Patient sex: M
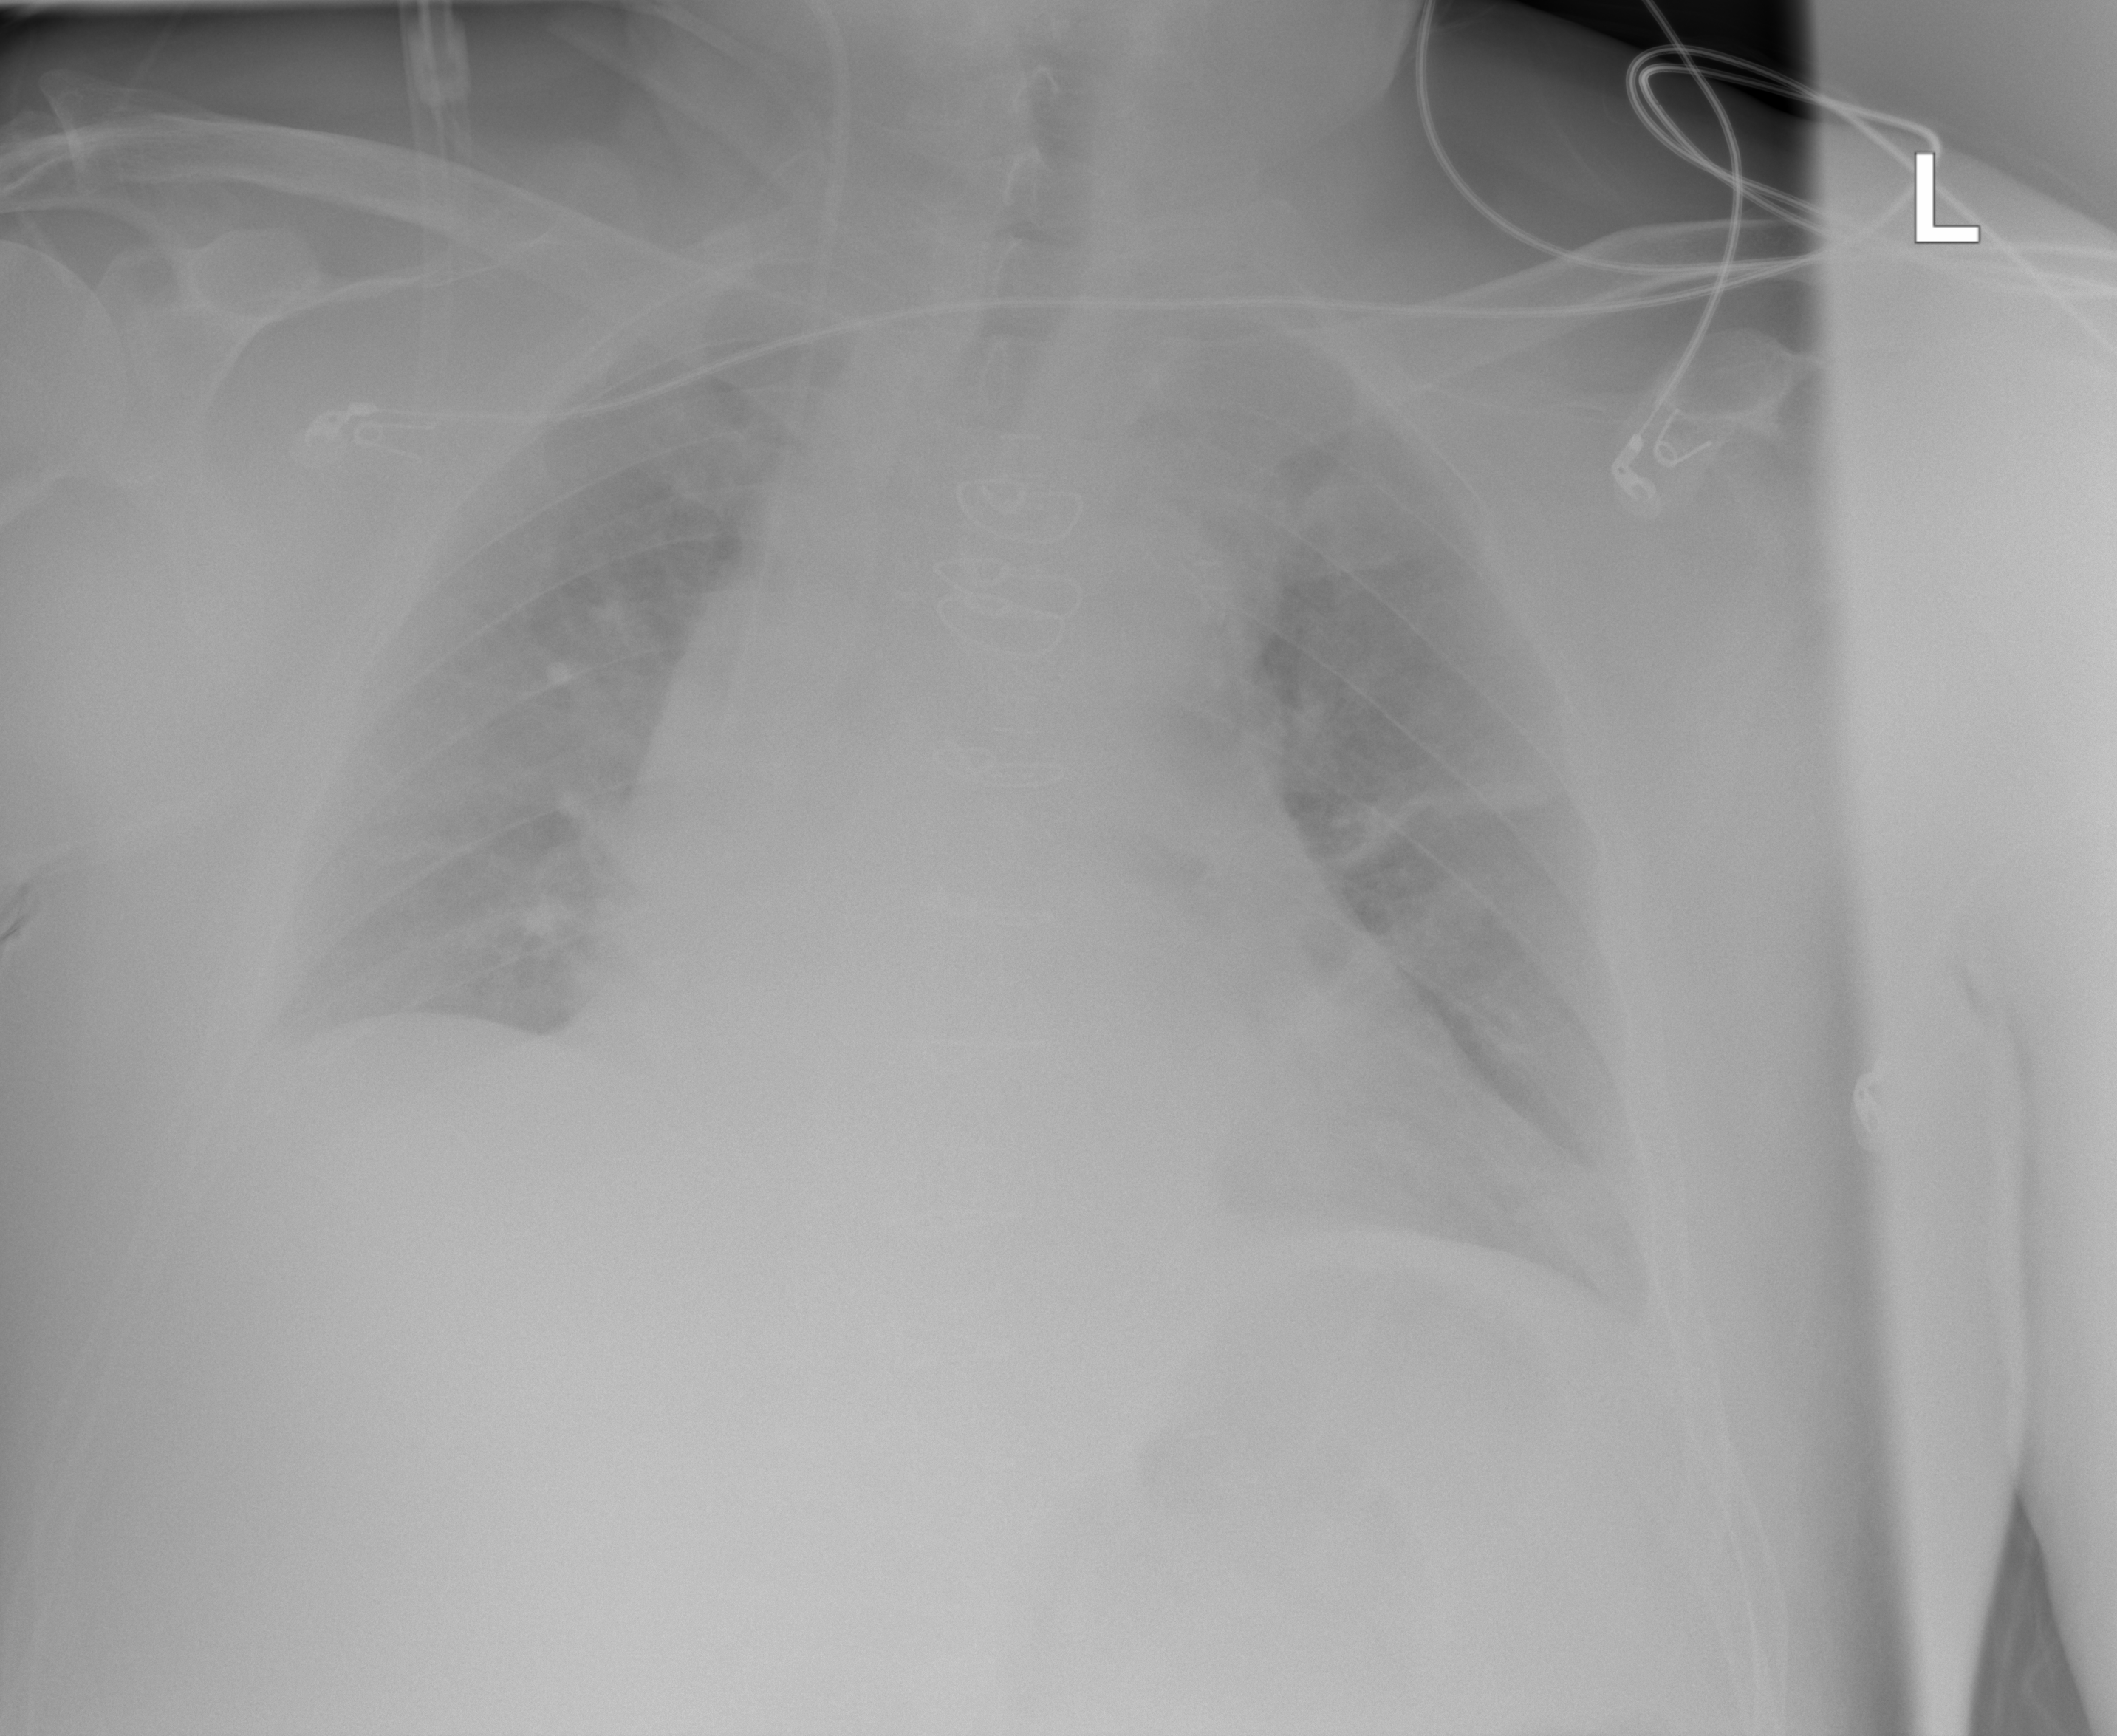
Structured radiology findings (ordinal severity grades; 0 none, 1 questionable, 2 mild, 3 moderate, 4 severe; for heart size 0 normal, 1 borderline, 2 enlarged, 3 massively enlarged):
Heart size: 2
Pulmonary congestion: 0
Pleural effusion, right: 0
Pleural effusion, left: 0
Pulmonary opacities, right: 0
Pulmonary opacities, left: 0
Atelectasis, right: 0
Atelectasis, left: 2